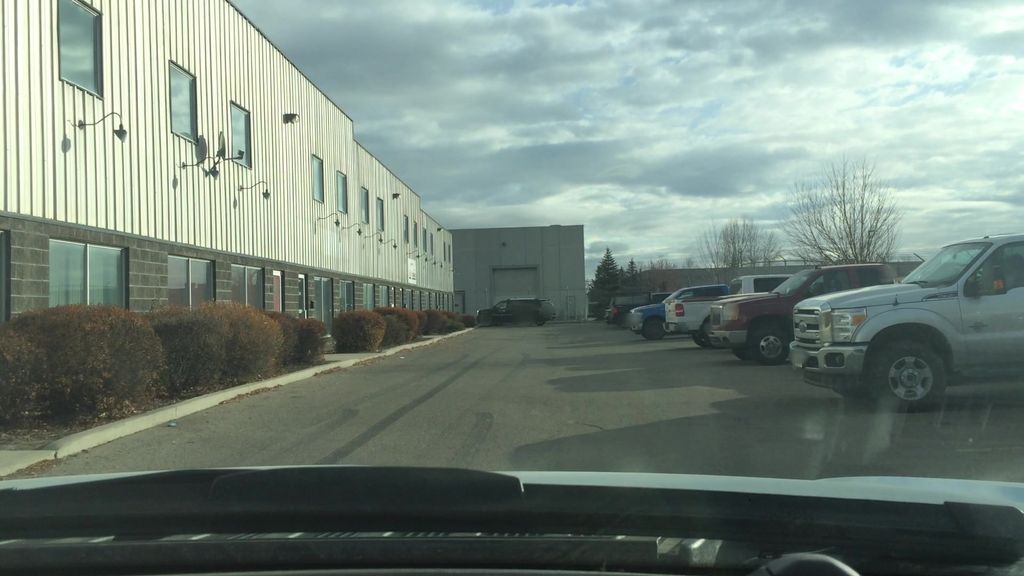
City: calgary